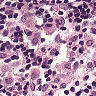
Metastatic tissue present: no